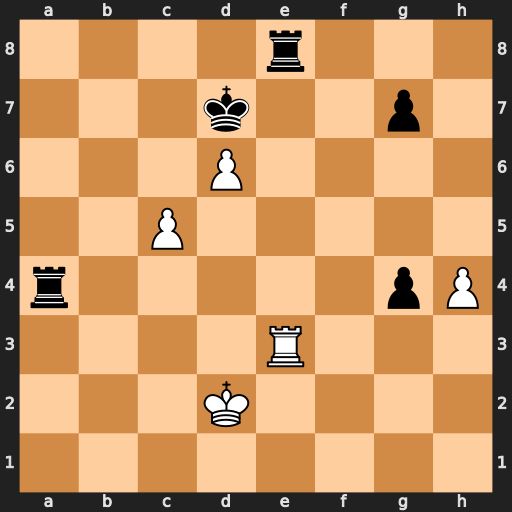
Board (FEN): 4r3/3k2p1/3P4/2P5/r5pP/4R3/3K4/8
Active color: w
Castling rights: -
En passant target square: -
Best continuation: c6+ Kxc6 Rxe8